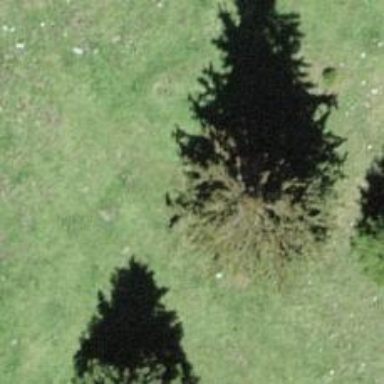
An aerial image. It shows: Needle-leaved tree in nature.